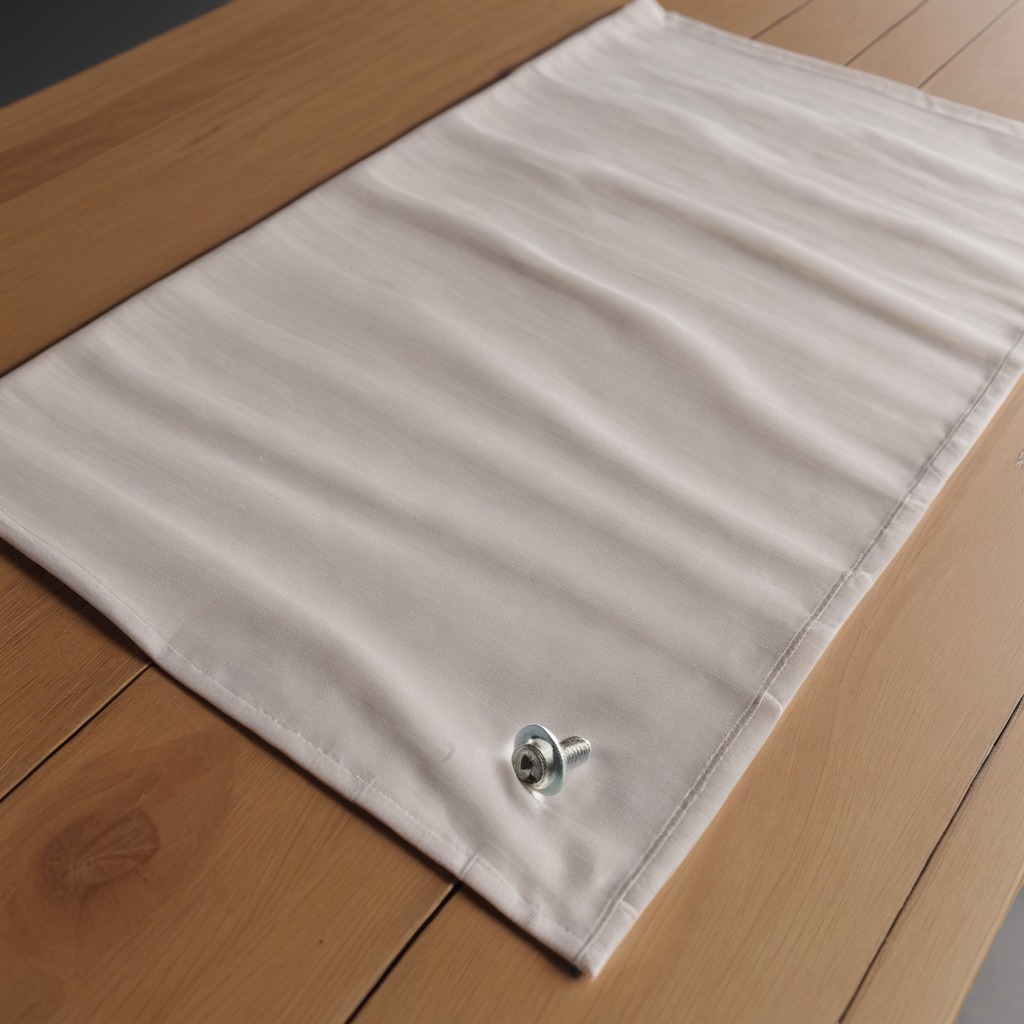
A metal screw is lying on the wooden table.